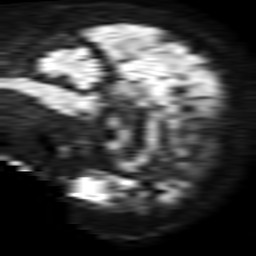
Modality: TRACE
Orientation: sagittal
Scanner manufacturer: philips
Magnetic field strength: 1.5 T
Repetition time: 3.4 s
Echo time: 0.06922 s